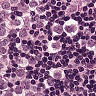
Metastatic tissue present: yes